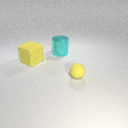
large cyan metal cylinder to the left of small yellow rubber sphere